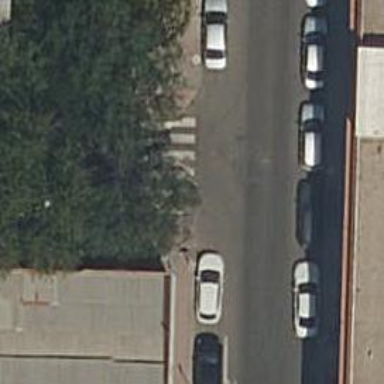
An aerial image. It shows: Marked road crossing.